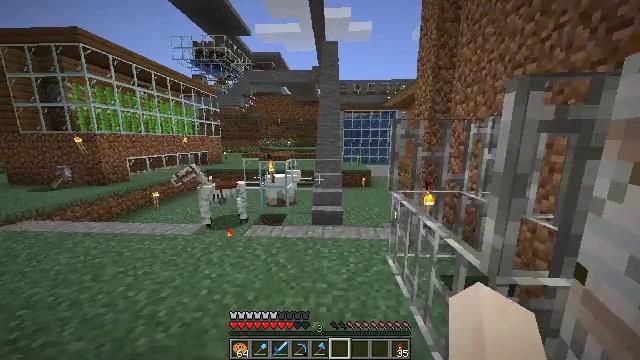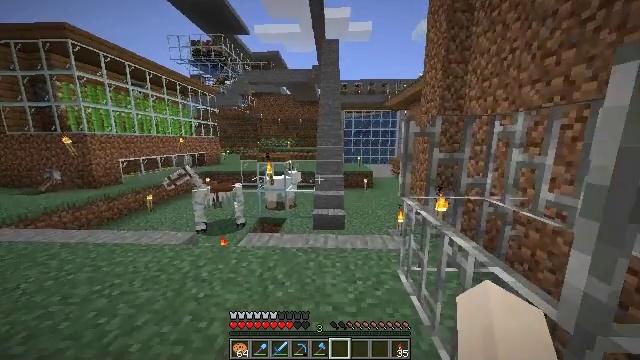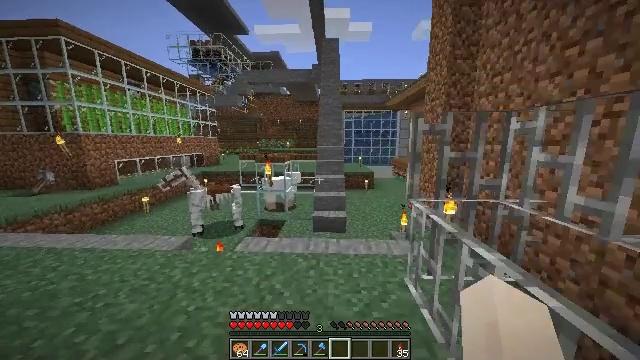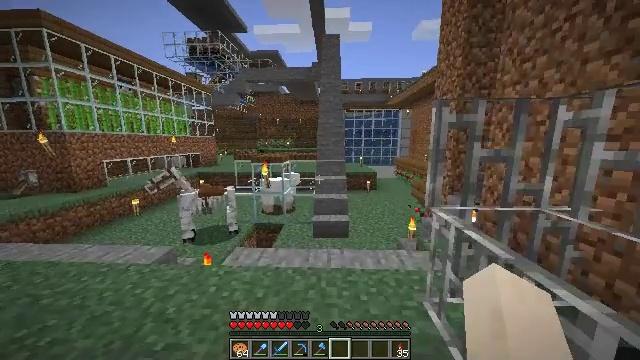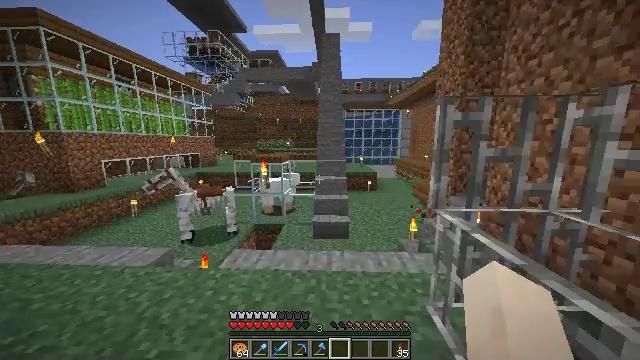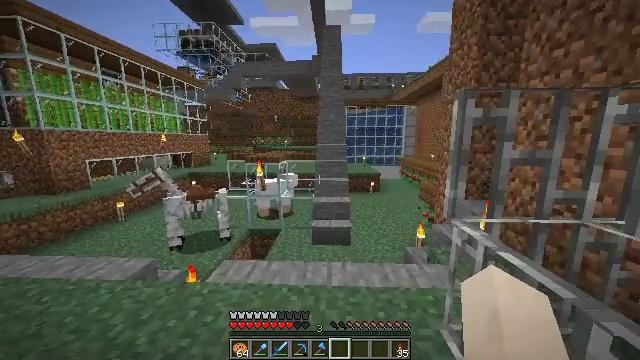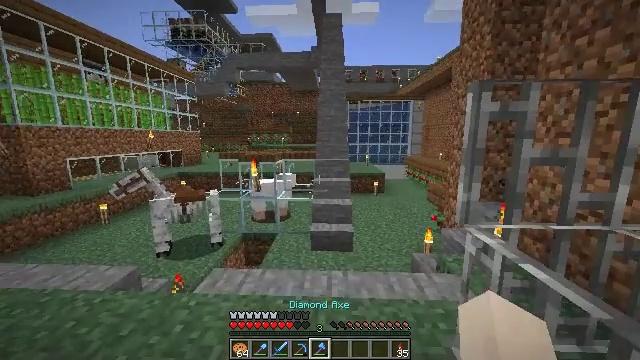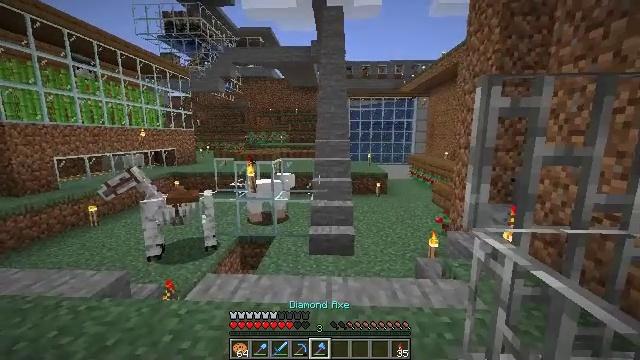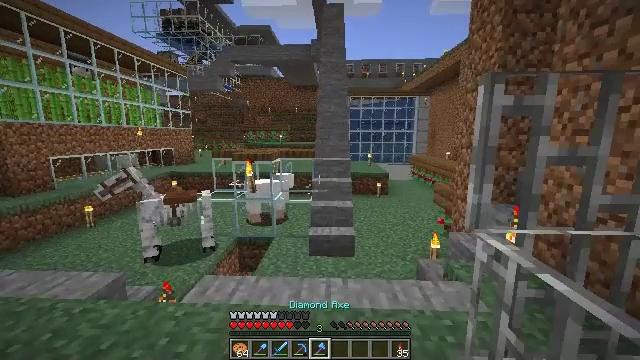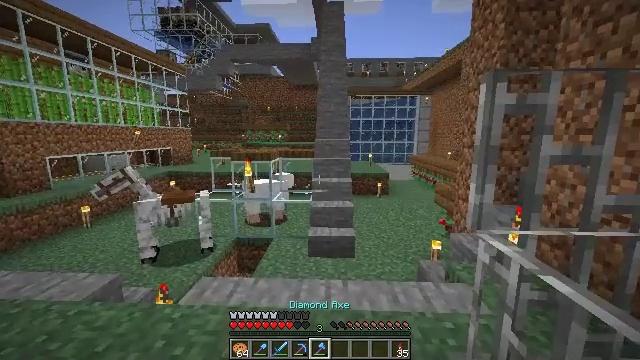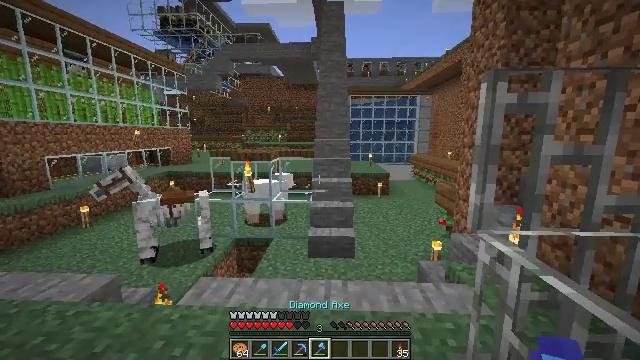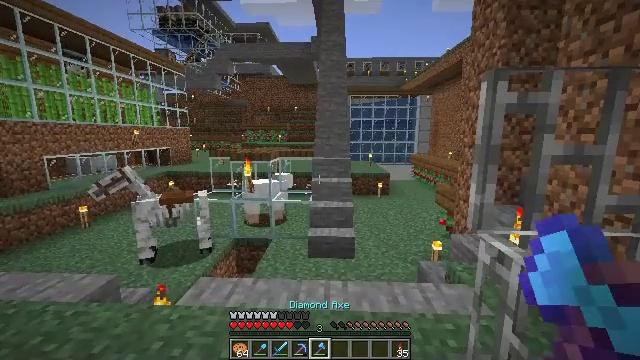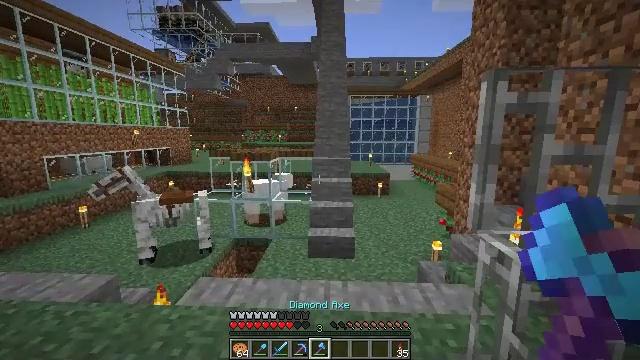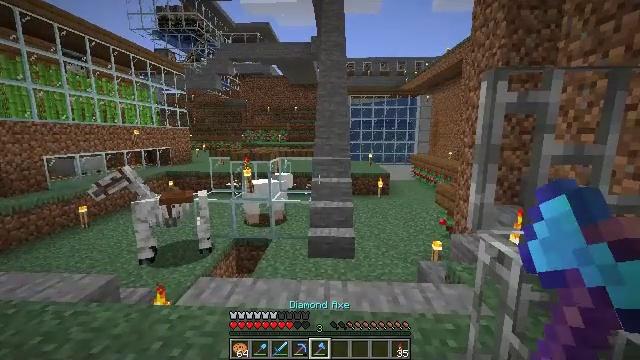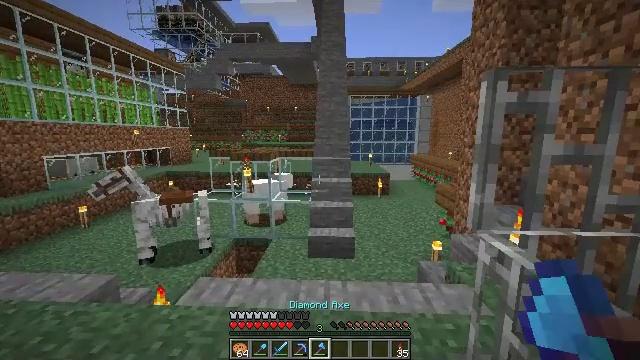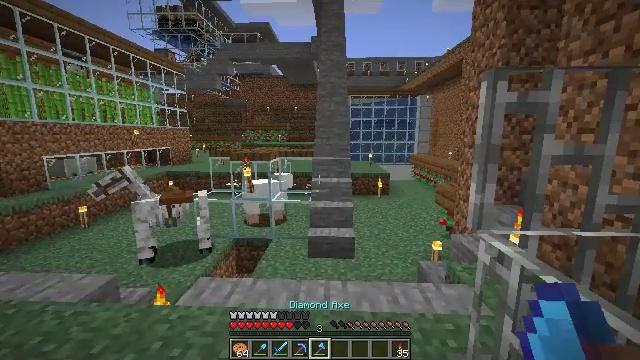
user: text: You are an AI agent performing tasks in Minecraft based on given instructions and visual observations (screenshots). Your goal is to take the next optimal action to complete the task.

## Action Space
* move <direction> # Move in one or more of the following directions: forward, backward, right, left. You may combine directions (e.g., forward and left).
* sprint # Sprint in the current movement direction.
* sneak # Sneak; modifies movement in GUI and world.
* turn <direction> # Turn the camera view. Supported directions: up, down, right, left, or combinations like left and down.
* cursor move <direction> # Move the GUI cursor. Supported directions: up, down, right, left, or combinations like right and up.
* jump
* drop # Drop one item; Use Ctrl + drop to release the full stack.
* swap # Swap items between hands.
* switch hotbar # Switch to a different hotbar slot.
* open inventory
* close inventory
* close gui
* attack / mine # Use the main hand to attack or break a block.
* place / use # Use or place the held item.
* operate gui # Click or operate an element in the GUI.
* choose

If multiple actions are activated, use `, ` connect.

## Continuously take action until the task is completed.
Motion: motion action
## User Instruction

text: Use gold nuggets and a carrot on the crafting table for a golden carrot.
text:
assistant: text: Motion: move forward
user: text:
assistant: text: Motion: move forward
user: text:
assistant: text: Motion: move forward
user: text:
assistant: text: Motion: no_op
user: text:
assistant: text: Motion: no_op
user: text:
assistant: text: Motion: no_op
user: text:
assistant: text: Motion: no_op
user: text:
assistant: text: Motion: no_op
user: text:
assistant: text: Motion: no_op
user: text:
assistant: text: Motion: no_op
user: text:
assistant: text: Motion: no_op
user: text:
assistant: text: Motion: no_op
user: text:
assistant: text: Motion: no_op
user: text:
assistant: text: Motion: no_op
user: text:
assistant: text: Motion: no_op
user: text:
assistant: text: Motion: no_op
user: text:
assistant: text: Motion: no_op
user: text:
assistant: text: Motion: turn left
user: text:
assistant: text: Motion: turn left
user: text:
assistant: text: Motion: move forward, turn left
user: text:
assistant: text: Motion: move forward, turn left
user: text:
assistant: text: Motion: move forward, turn left and up
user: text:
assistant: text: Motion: move forward
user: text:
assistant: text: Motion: move forward
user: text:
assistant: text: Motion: move forward, sprint
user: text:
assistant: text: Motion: move forward, sprint
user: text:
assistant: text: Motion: move forward, sprint
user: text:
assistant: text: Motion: move forward, sprint
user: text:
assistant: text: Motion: move forward
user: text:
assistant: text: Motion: move forward